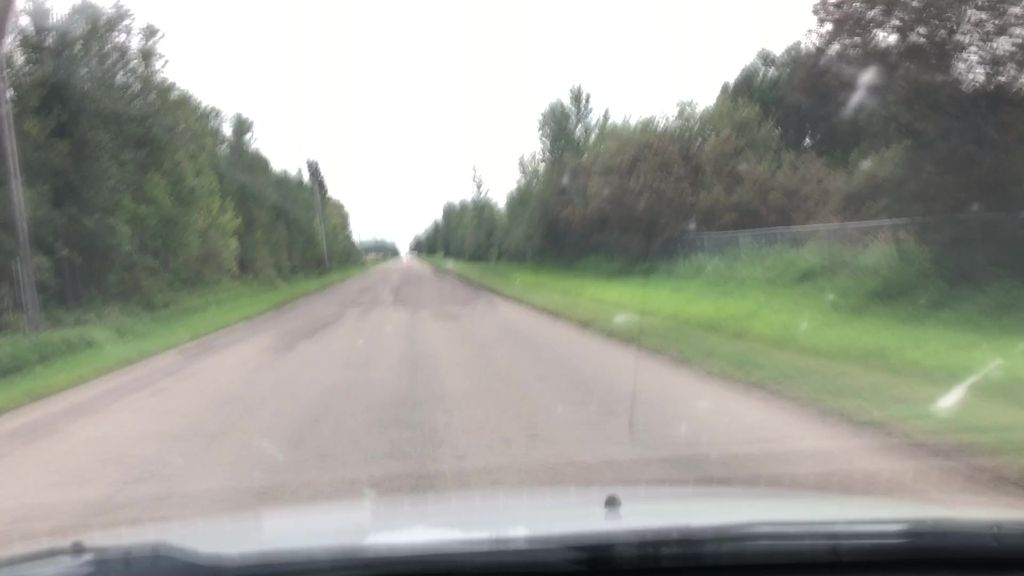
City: edmonton